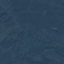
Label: Forest